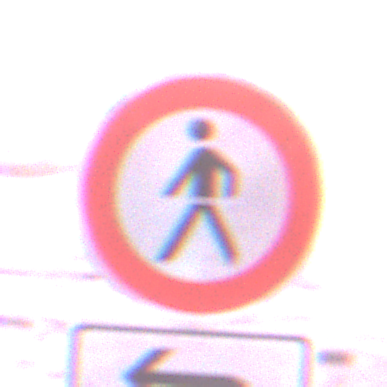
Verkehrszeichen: VerbotFussgaenger
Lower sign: RichtungsangabeDurchPfeile2
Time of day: SunriseSunset
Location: Outdoor (Urban)
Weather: PartlyCloudy
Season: NotSpecified
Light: Natural